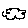
Label: cloud